Question: I am trying to plot all my sites on a ggplot map. I have 5 locations with multiple sites per location, but when I try to plot all my sites, it only displays one point per location instead of one point per site. I have 34 sites and 5 locations so I need a map with 34 points instead of 5! Any help would be super appreciated! Thanks so so much
These are the data with y and x as my long and lat.
> 'Location PAR y x Guam GFA 201.09952 <PHONE> 13.495 Guam GFA2 179.04171 <PHONE> 13.41638889 Guam GFA3 67.66379 <PHONE> 13.47333333 Guam GFB1 201.09952 <PHONE> 13.31416667 Guam GFB2 179.04171 144.655 13.50194444 Guam GFB3 67.66379 <PHONE> 13.37472222'
I need to plot all my 6 sites for Guam. This is the code I am using and the final output
'''
map.world <- map_data(map="world")
gg <- ggplot()
gg <- gg + theme(legend.position="none")
gg <- gg + geom_map(data=map.world, map=map.world, aes(map_id=region, x=long, y=lat), fill="white", colour="black", size=0.25) + theme_bw()
gg
par<-read.csv("parmap.csv", header=T)
head(par)
g<-gg+ geom_polygon() +
geom_point(data=par, aes(x = y, y = x, color=PAR)) +theme_minimal()
g
'''

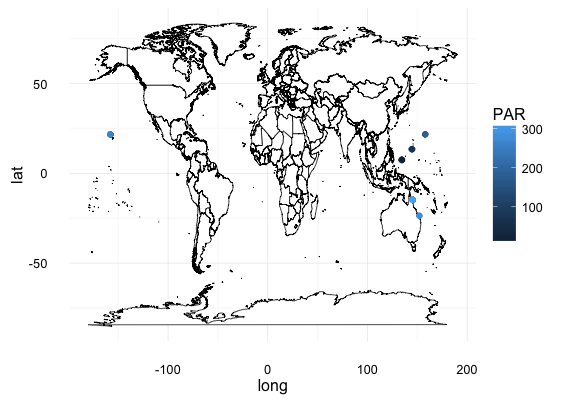
Answer: You may need to zoom your map near point of interest i.e. 'Guam' in this case.
One approach could be like below
'''
library(ggplot2)
library(ggmap)
#get the map
center = paste(min(df$lat)+(max(df$lat)-min(df$lat))/2,
min(df$lon)+(max(df$lon)-min(df$lon))/2, sep=" ")
map <- get_map(location = center, maptype = "roadmap", zoom = 8, source = "google", color="bw")
p <- ggmap(map)
#plot points on the map
plt <- p +
geom_point(data=df, aes(x = lon, y = lat, color = PAR)) +
scale_color_gradientn(colours = rainbow(10)) +
theme_minimal()
plt
'''
I have slightly modified your sample data. You can notice that I have added one more location in sample data to plot all 7 points (i.e. 6 sites for one location and 1 site for another location) on the map.
<URL>
Note: In case you get 'geocode failed with status OVER_QUERY_LIMIT' error then <URL> link might be helpful.
'''
df <- structure(list(Location = c("Guam", "Guam", "Guam", "Guam", "Guam",
"Guam", "N_Mariana_Islands"), sites = c("GFA", "GFA2", "GFA3",
"GFB1", "GFB2", "GFB3", "NMI1"), PAR = c(201.09952, 179.04171,
67.66379, 201.09952, 179.04171, 67.66379, 100), lon = c(<PHONE>,
<PHONE>, <PHONE>, <PHONE>, 144.655, <PHONE>,
145.192522), lat = c(13.495, 13.41638889, 13.47333333, 13.31416667,
13.50194444, 13.37472222, 14.150817)), .Names = c("Location",
"sites", "PAR", "lon", "lat"), class = "data.frame", row.names = c(NA,
-7L))
# Location sites PAR lon lat
#1 Guam GFA 201.<PHONE> 13.49500
#2 Guam GFA2 179.<PHONE> 13.41639
#3 Guam GFA3 67.66379 <PHONE> 13.47333
#4 Guam GFB1 201.<PHONE> 13.31417
#5 Guam GFB2 179.<PHONE> 13.50194
#6 Guam GFB3 67.66379 <PHONE> 13.37472
#7 N_Mariana_Islands NMI1 100.<PHONE> 14.15082
'''